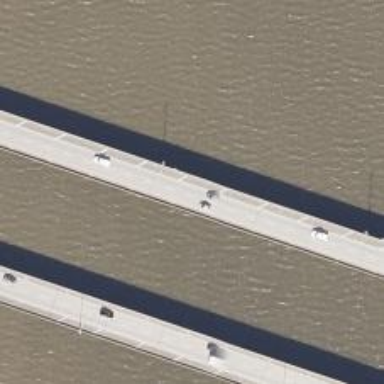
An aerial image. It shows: Bridge over motorway.